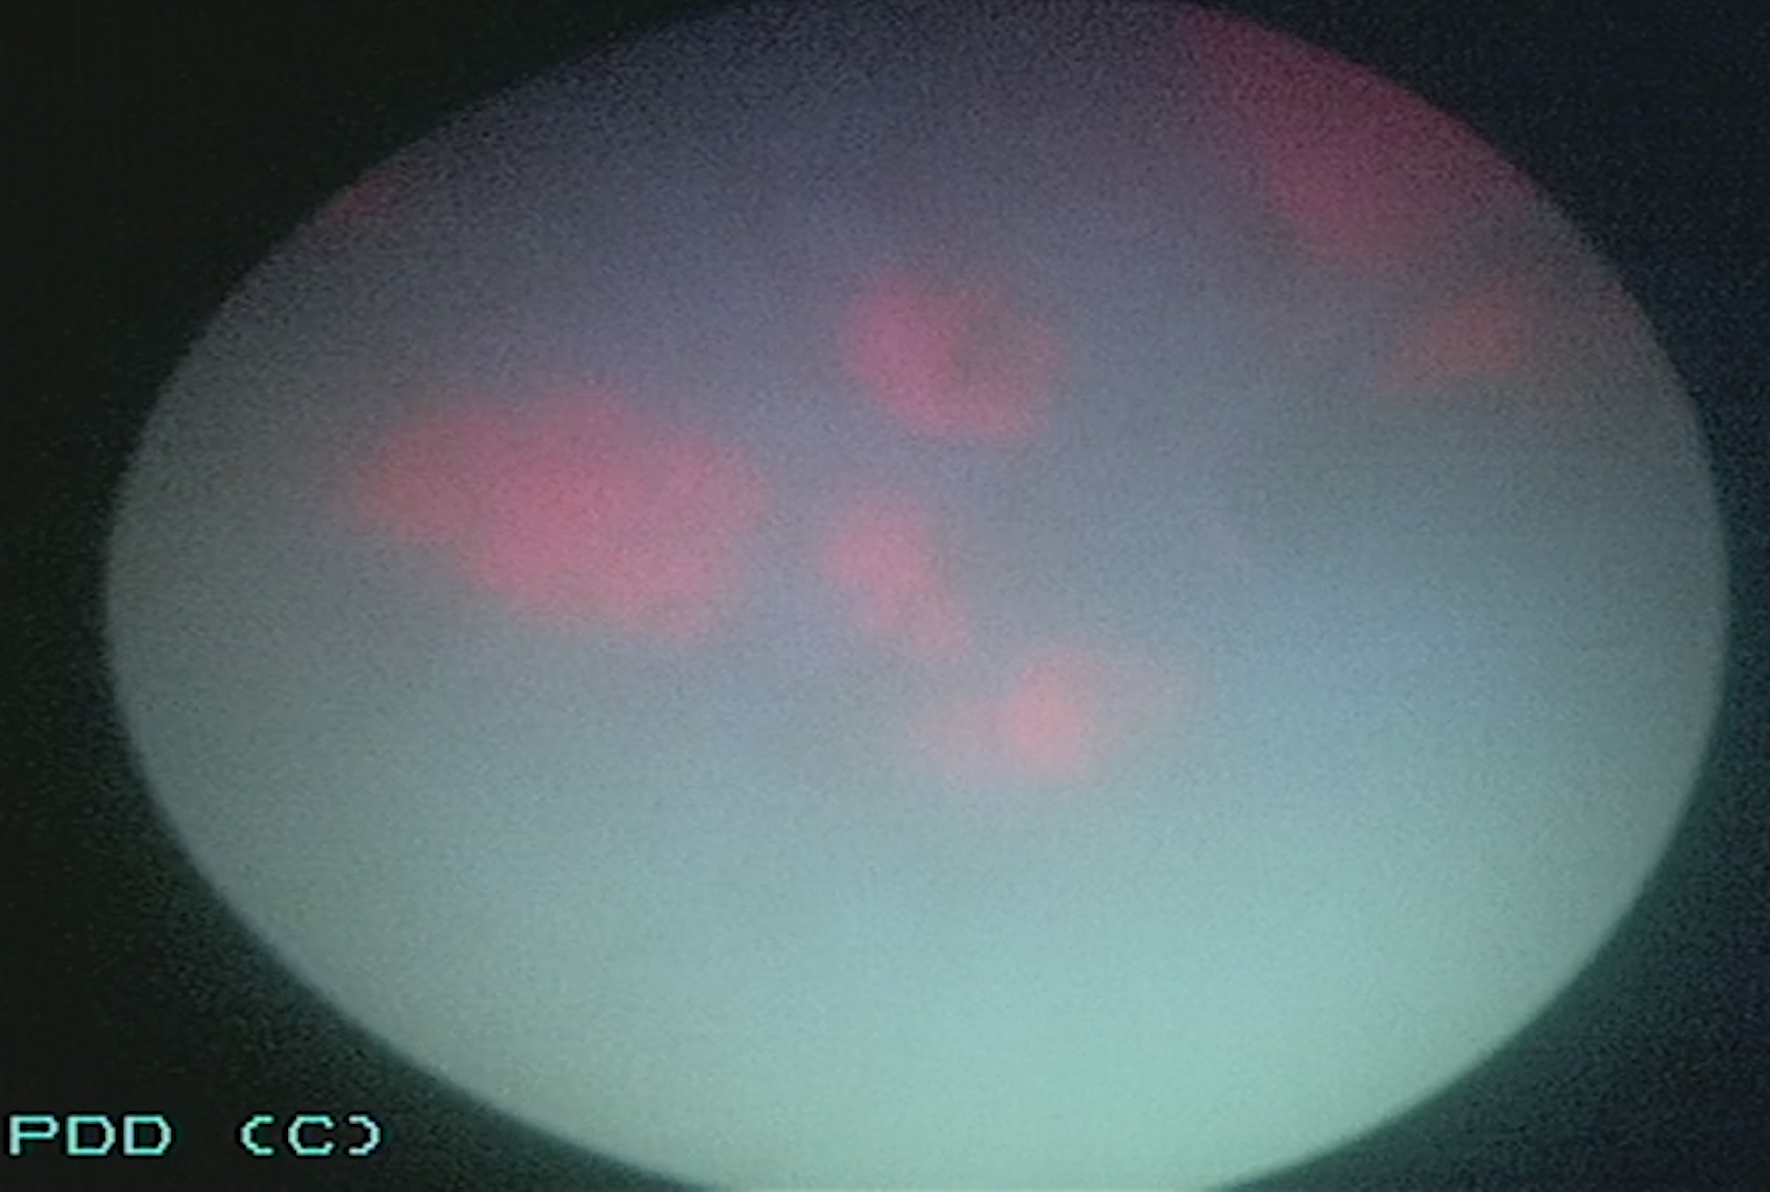
Modality: BLC
Class: Malignant
Subclass: HighGradePapillary
Lesion: L2
Stage: Ta
Morphology: Papillary
Bladder cancer association: Yes